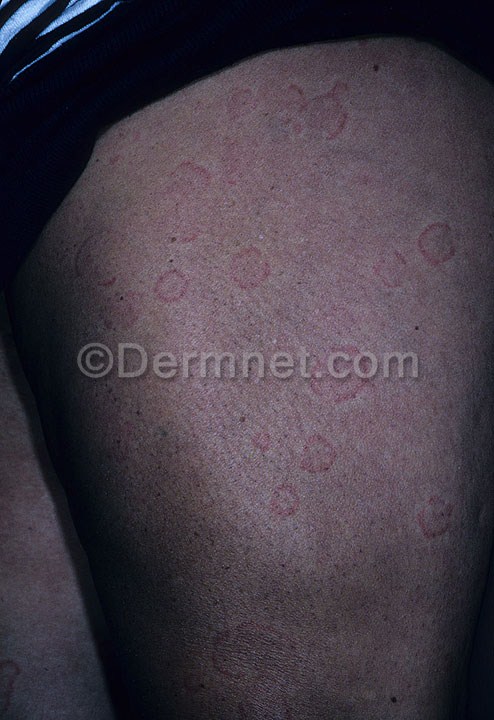
Disease: Urticaria Hives